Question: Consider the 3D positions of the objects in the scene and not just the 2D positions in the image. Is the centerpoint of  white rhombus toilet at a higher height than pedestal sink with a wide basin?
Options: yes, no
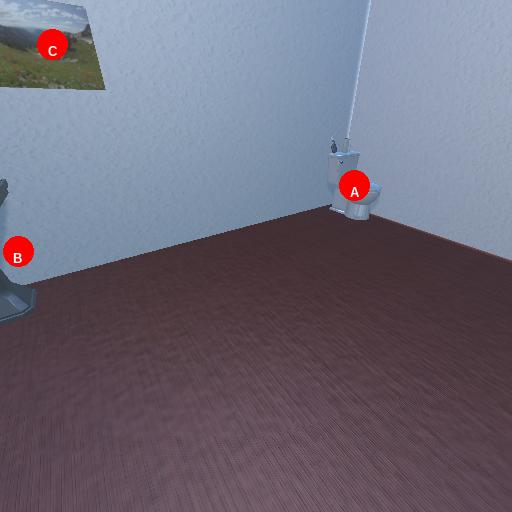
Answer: yes